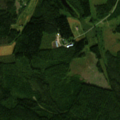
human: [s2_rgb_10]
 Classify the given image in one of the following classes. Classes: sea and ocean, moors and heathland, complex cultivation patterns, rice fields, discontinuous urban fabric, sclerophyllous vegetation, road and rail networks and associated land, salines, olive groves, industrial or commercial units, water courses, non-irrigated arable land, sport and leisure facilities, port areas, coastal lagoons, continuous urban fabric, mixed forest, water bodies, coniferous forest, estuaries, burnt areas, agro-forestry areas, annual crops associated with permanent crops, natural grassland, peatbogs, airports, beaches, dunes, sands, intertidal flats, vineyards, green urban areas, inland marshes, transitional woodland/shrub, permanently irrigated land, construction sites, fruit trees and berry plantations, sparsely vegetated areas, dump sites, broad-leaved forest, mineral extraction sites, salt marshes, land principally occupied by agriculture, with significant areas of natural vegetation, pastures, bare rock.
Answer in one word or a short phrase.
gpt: mixed forest, transitional woodland/shrub